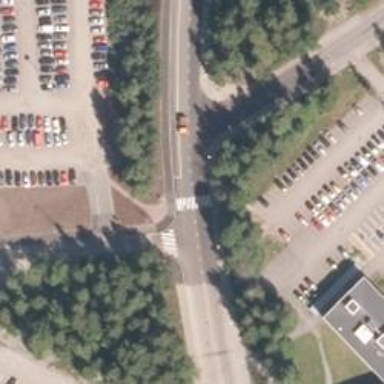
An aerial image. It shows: Crossing on asphalt cycleway.